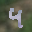
Label: 4